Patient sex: M
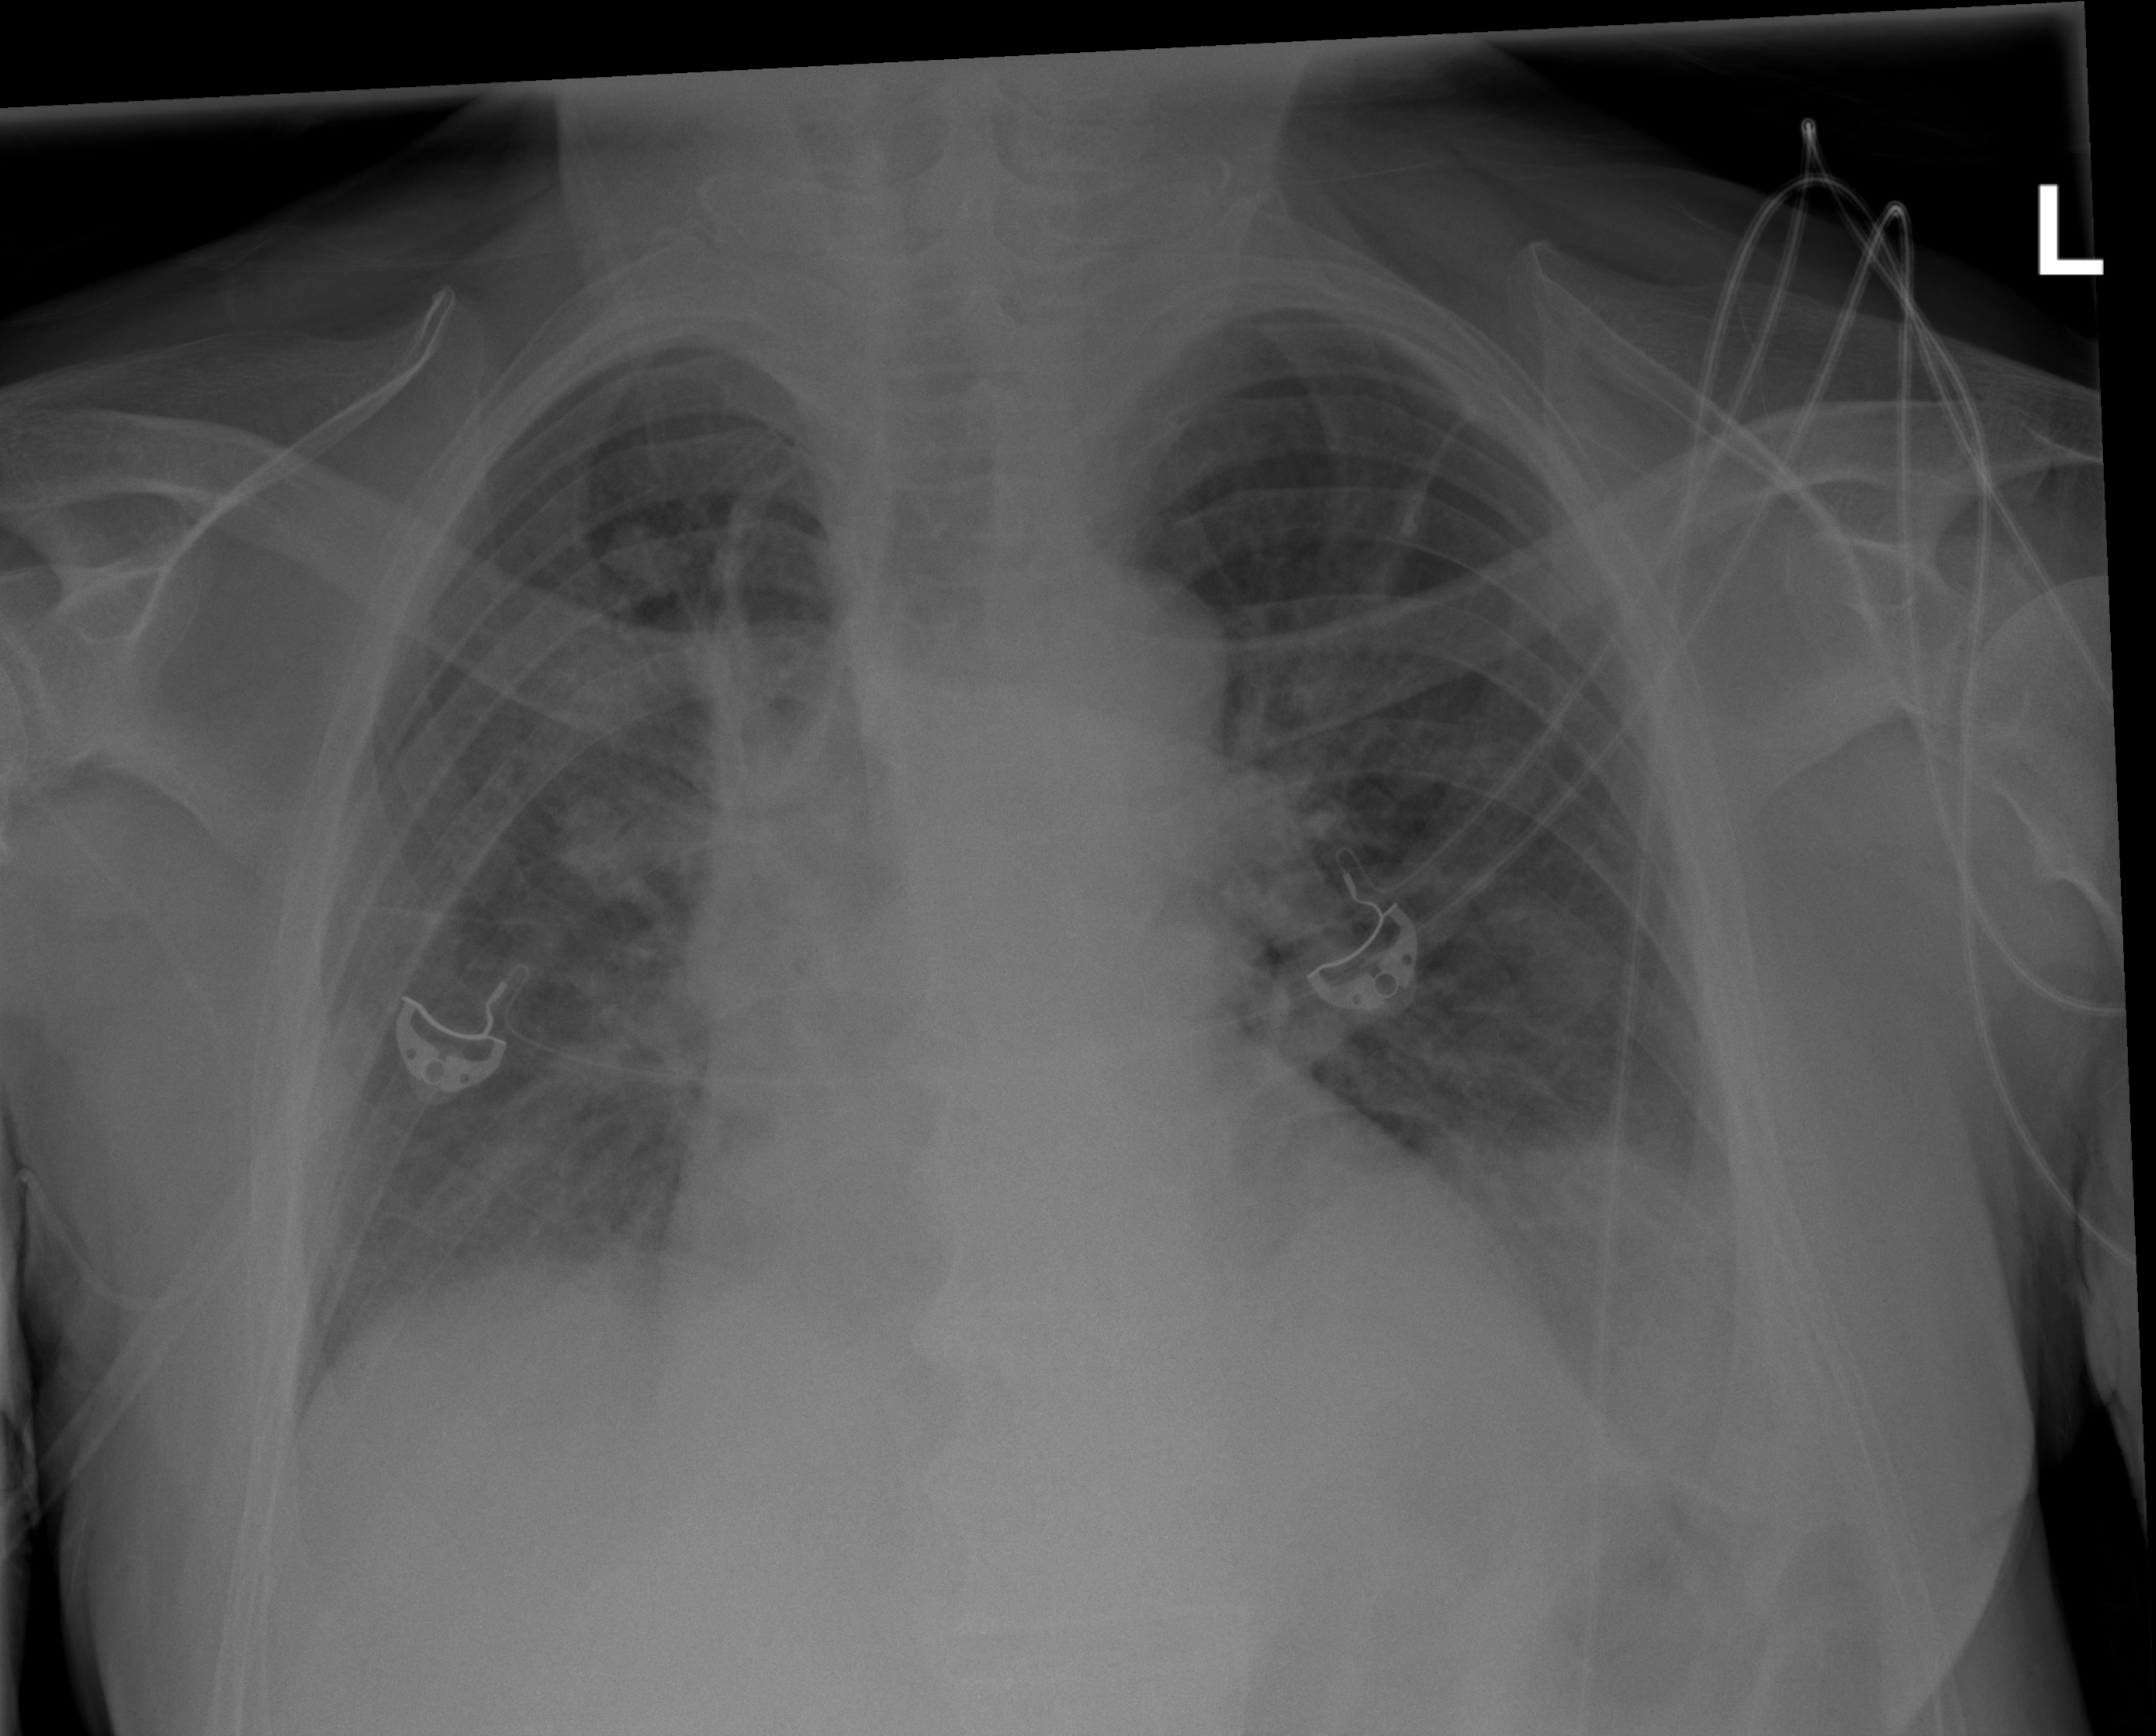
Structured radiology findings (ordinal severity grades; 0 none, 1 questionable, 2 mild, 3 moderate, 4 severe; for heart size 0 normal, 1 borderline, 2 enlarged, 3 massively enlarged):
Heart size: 2
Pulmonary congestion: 2
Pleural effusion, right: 2
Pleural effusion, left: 2
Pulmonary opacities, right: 2
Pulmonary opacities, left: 0
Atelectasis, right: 2
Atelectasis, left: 2